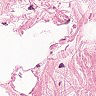
Metastatic tissue present: no